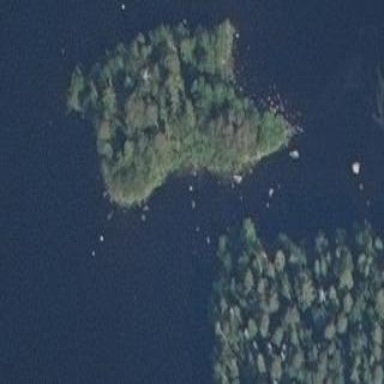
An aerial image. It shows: Islet.